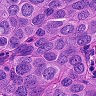
Metastatic tissue present: yes